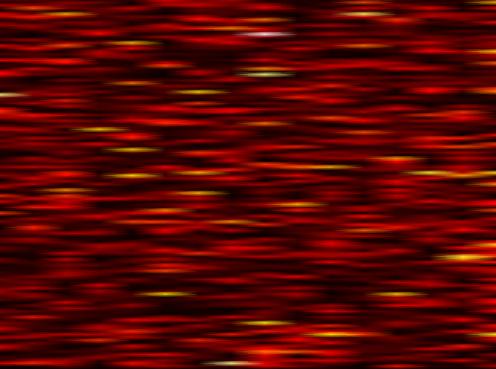
Label: UFMC